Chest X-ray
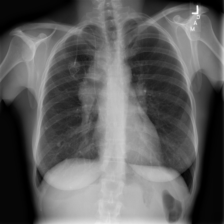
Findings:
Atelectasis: negative
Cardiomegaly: negative
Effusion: negative
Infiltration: negative
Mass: negative
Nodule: positive
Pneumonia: negative
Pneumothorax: negative
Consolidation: negative
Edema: negative
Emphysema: negative
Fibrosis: negative
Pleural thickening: negative
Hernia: negative